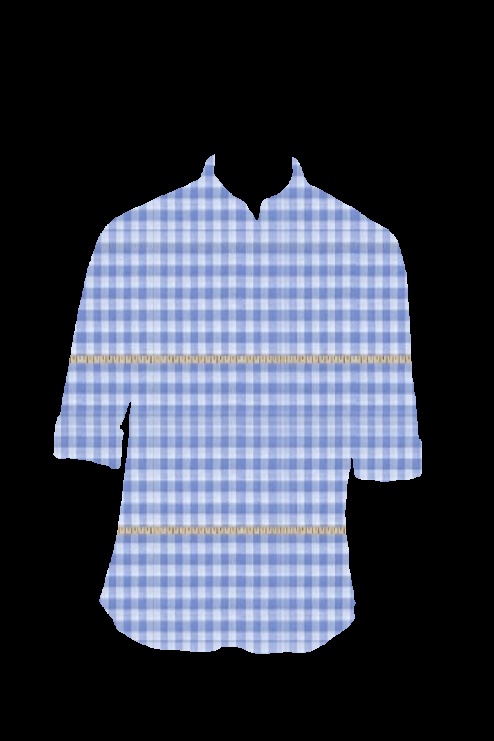
blue gingham button up tee